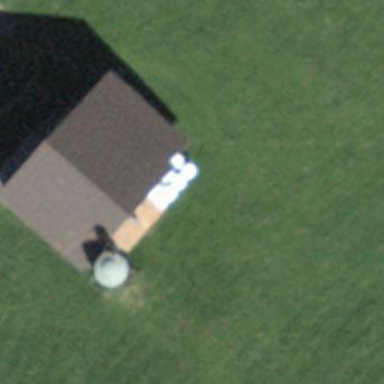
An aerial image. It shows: Rural barn.